Question: I am currently developing an application that need to be very fast executing about every 20ms (yeah I know, should not have taken Java in the first place). I worked a lot optimizing the code so it would not be too computation greedy. However, as I have seen I may have not put enough effort in GUI and memory optimization. My application can run at the speed I want but after 1-2 minutes it drastically slowdown suggesting a memory problem.
I did run the profiler under NetBeans and found out that most of the memory was taken by the 'javax.swing.text.GapContent$MarkData'
And searched on google, I saw mostly nothing understandable helping me with that problem. So is there anyone that could help me? My first guess would be that the garbage collector doesn't run long enough to erase unused object...but I don't have more clue than that.

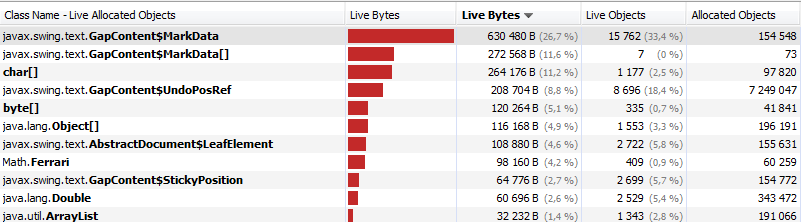
Answer: You are right to employ <URL>.
> The slowdown was due to a function that closed and opened a connection with the database each iteration.
Consider using <URL>.